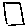
Label: square